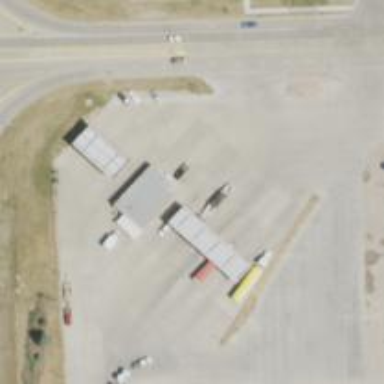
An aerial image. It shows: Convenience shop.